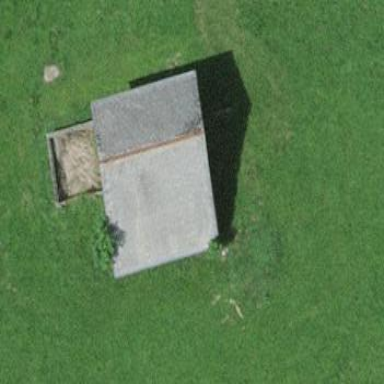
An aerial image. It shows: Farm auxiliary building.